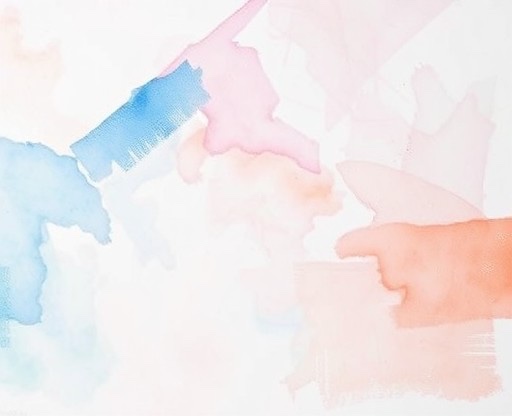
Category: Congratulations